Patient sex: F
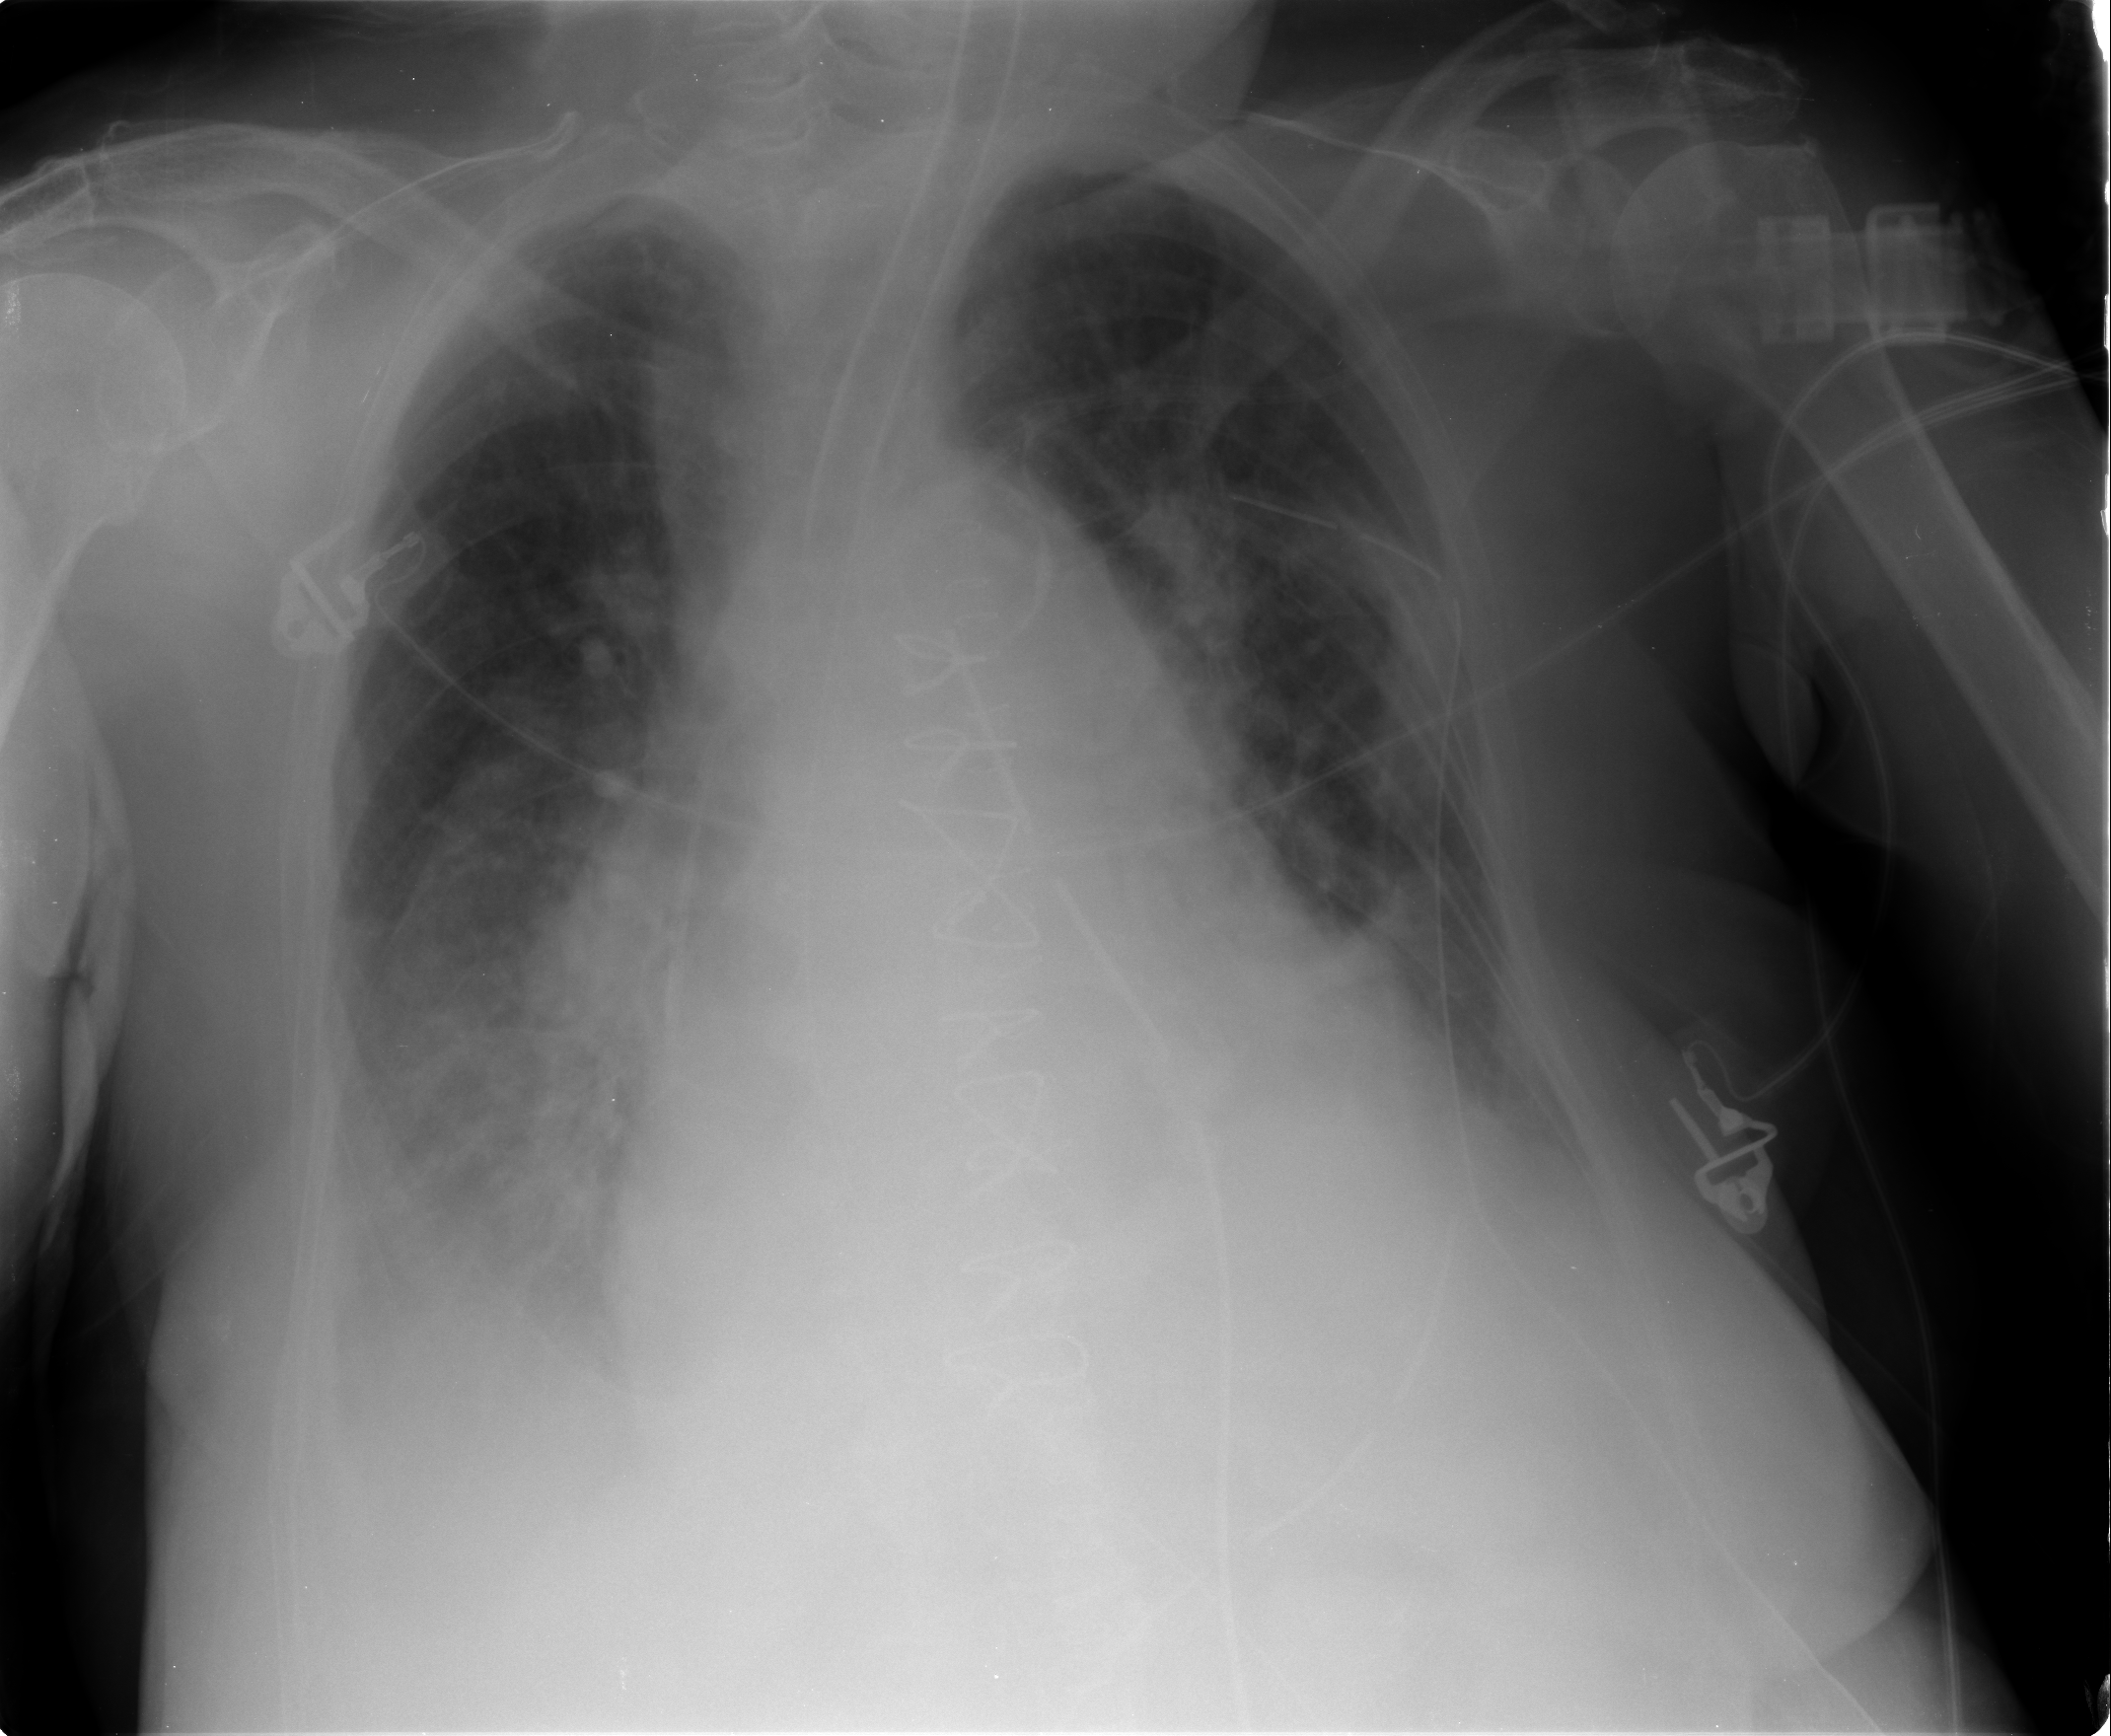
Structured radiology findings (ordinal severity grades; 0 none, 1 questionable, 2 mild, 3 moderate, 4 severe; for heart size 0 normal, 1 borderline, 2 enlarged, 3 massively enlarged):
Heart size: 2
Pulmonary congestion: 2
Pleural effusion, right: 2
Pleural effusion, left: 2
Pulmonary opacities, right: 2
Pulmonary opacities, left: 0
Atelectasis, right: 2
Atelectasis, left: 2